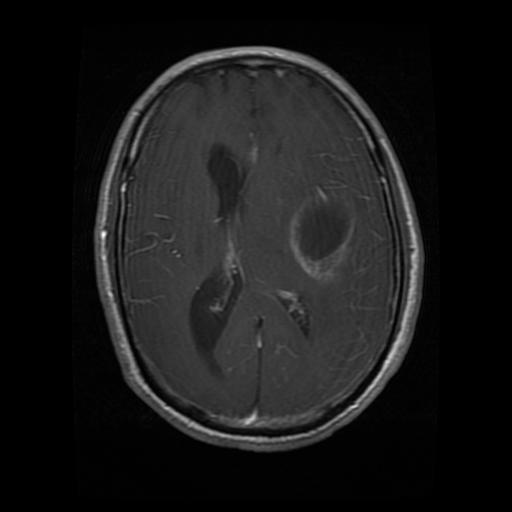
Label: glioma